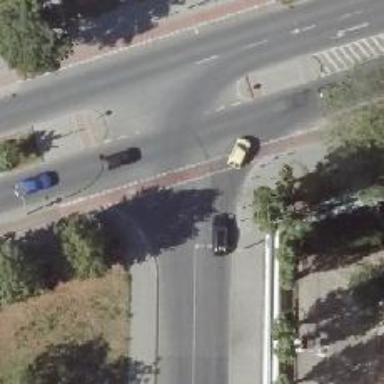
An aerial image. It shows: Road with "give way" sign.